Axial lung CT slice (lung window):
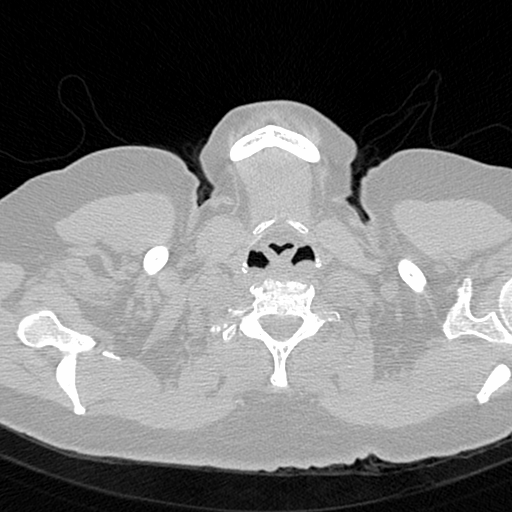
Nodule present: no